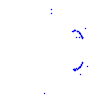
Particle: pion